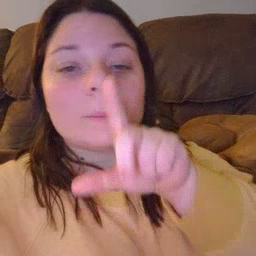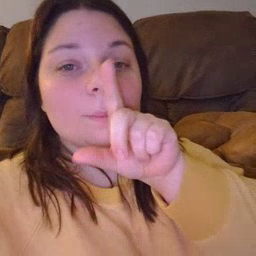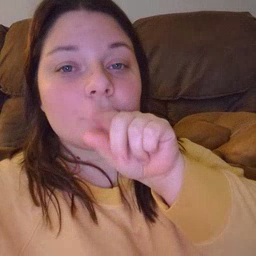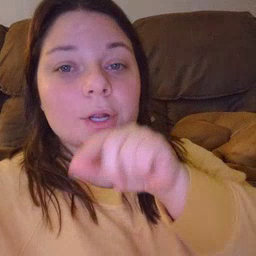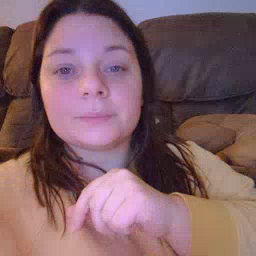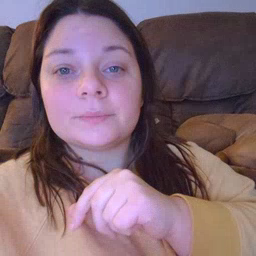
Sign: bird